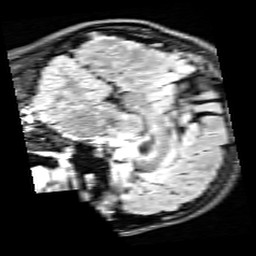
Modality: FLAIR
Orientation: sagittal
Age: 42
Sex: male
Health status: healthy
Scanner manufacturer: siemens
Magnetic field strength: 3 T
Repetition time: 9 s
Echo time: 0.088 s